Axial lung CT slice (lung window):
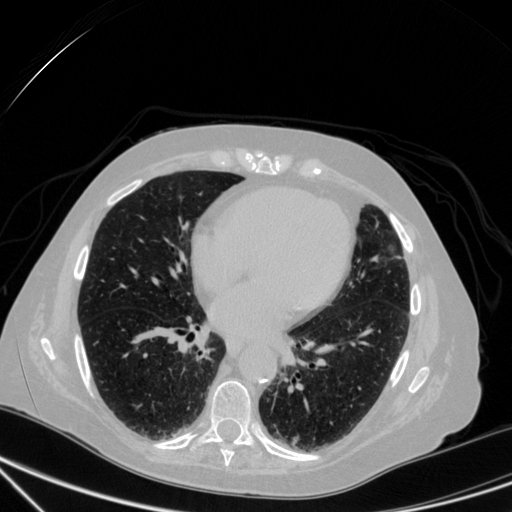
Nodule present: no